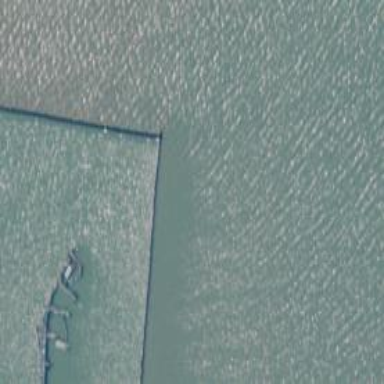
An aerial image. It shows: Breakwater structure.